Field crop: tomato
Growth stage: 1
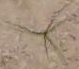
Species: cyperus